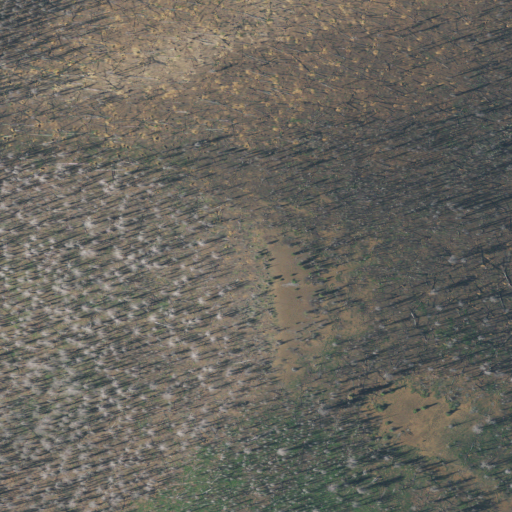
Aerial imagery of mountain in Oregon named Sims Butte containing only grassland